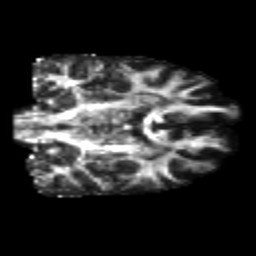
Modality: FA
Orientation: coronal
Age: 24
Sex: male
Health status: healthy
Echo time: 0.074 s